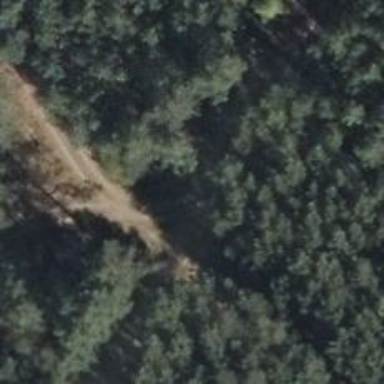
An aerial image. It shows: Dirt track road with grade 4 track type.